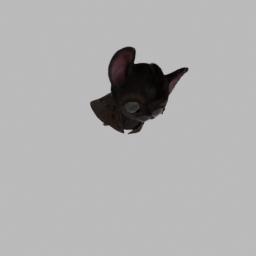
Label: animals